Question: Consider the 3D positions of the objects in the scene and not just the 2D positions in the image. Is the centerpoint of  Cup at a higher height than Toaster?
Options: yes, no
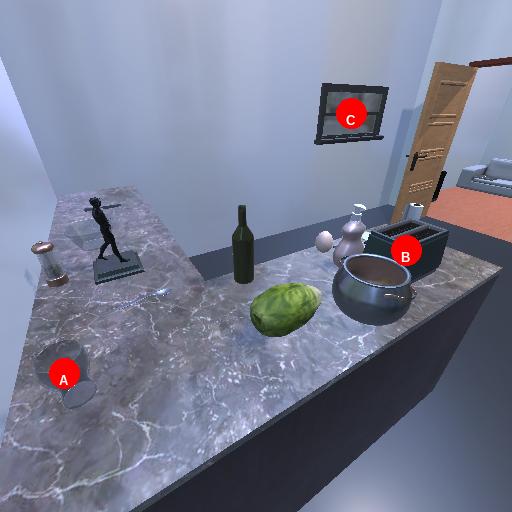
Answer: yes